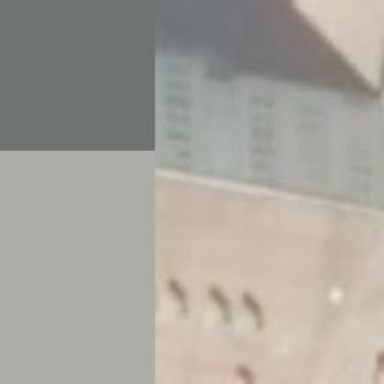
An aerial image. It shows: Part of building.